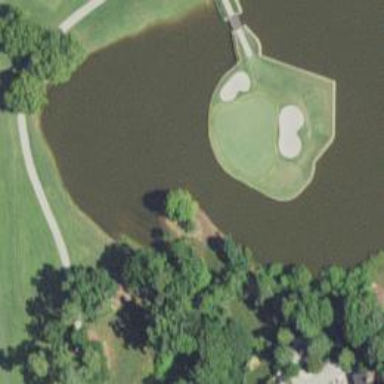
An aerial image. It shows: View of golf hole.